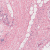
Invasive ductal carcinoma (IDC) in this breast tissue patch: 0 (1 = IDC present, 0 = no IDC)